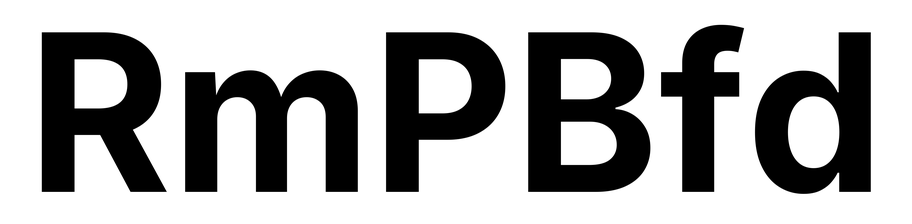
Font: Inter_Bold